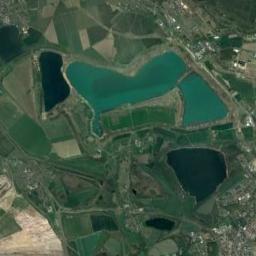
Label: lake